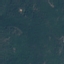
Land use / land cover class: Forest